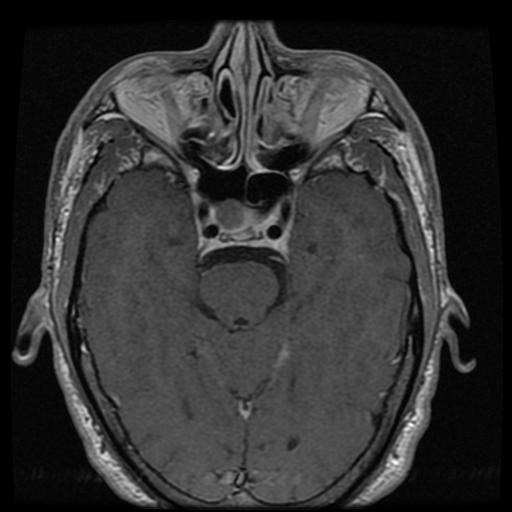
Label: pituitary